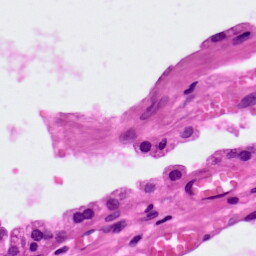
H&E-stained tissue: Lung